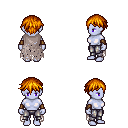
a pixel art fantasy rpg character, female body template, dark elf, purple skin, gray tattered cape, metal pants, dark blonde short bangs hairstyle, cloth bracers, four views (front, back, left, right), 2x2 character sprite sheet, small pixel art, hard edges, no anti-aliasing